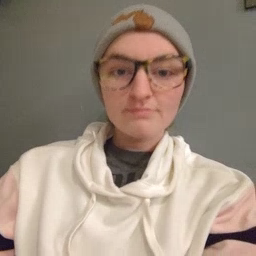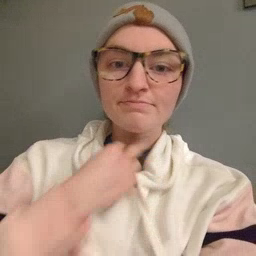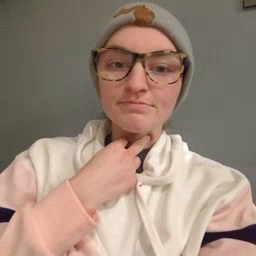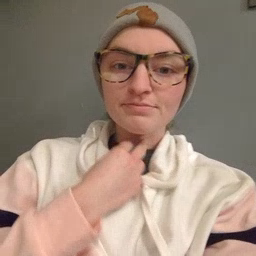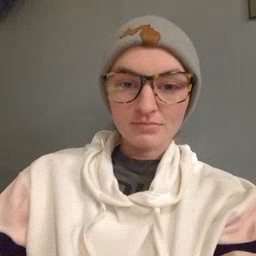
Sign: stuck